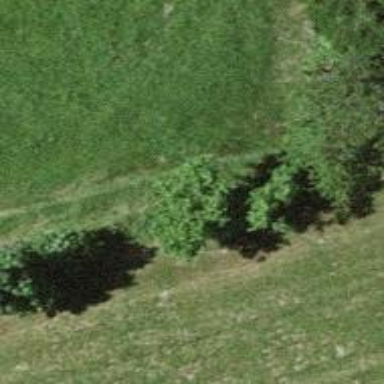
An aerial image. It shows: Path covered with grass.